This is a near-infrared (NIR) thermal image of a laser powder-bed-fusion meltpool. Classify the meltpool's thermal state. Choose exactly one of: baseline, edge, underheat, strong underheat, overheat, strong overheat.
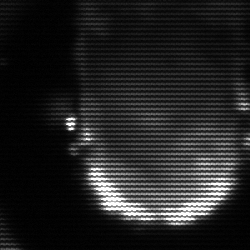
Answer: baseline